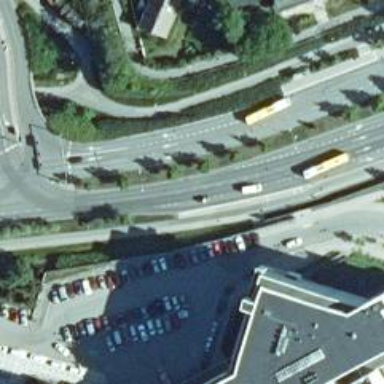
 featuring separate sidewalks and separate cycleway."